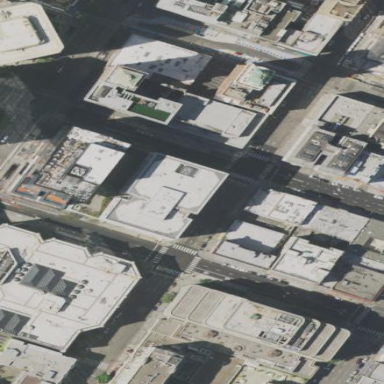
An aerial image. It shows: Public building.